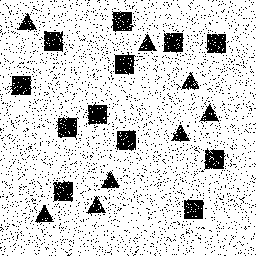
Squares: 12
Triangles: 8
Stars: 0
Total shapes: 20